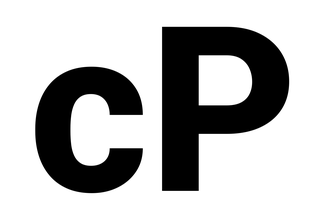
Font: Roboto_ExtraBold